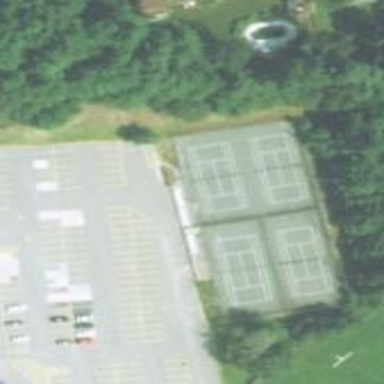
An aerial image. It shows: Tennis court on pitch designated for leisure land.